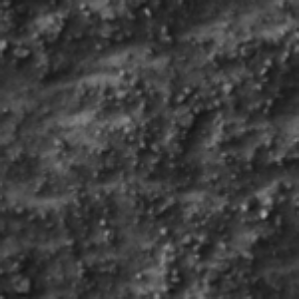
Label: frost